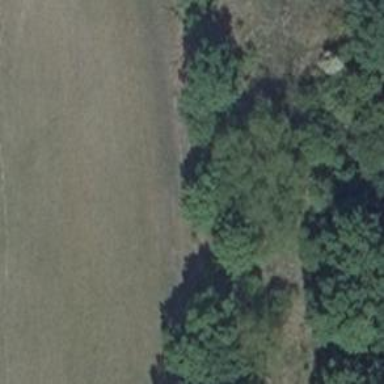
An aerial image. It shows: Row of trees in natural setting.